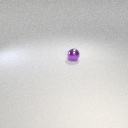
small purple metal sphere